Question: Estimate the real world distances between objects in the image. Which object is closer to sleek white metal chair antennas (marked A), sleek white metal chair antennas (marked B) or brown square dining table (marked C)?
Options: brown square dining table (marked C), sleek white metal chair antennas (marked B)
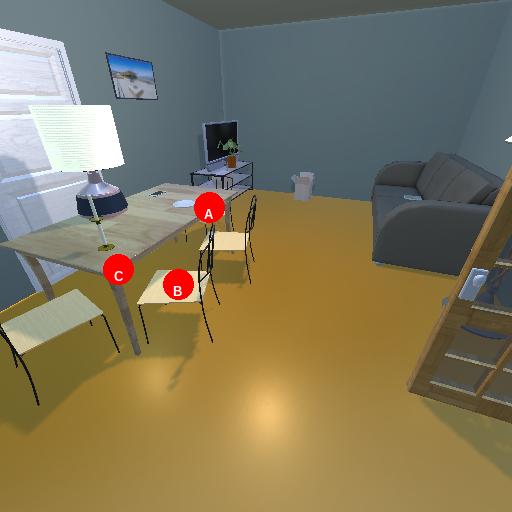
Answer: brown square dining table (marked C)